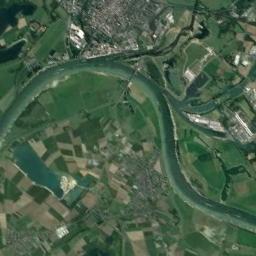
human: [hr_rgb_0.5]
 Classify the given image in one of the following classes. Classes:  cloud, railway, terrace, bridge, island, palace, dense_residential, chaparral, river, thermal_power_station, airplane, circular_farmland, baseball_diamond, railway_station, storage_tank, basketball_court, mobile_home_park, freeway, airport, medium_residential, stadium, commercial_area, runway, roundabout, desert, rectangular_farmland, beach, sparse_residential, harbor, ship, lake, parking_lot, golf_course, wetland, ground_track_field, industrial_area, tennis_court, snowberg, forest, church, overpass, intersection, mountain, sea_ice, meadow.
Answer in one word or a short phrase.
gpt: river